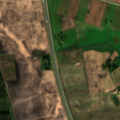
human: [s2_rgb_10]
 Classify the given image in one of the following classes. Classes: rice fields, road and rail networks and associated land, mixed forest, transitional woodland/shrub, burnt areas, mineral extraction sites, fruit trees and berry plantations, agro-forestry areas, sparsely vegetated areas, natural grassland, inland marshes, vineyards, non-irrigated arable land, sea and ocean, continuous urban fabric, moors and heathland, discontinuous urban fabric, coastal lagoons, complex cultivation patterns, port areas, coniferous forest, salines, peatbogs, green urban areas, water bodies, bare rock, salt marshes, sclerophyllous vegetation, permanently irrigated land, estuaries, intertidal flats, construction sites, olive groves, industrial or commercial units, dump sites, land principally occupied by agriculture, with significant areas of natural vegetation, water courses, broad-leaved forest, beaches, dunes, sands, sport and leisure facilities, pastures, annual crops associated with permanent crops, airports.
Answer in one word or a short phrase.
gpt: road and rail networks and associated land, non-irrigated arable land, pastures, broad-leaved forest